Question: I am used to when the error occurs in my application, the orange screen with debugging information shows. I created a basic master layout template to use for my site, and suddenly the orange error page doesn't show any more. This is really weird. Any suggestions as to how to solve this?
This is a picture of how it looks now..
Log file content shared for support:
'''
Next exception 'ErrorException' with message 'Route [signup] not defined. (View: /Applications/MAMP/htdocs/shopcon/app/views/general/index.blade.php)' in /Applications/MAMP/htdocs/shopcon/bootstrap/compiled.php:5512
Stack trace:
#0 /Applications/MAMP/htdocs/shopcon/bootstrap/compiled.php(9499): Illuminate\View\Engines\CompilerEngine->handleViewException(Object(InvalidArgumentException))
#1 /Applications/MAMP/htdocs/shopcon/vendor/laravel/framework/src/Illuminate/View/Engines/CompilerEngine.php(56): Illuminate\View\Engines\PhpEngine->evaluatePath('/Applications/M...', Array)
#2 /Applications/MAMP/htdocs/shopcon/bootstrap/compiled.php(9375): Illuminate\View\Engines\CompilerEngine->get('/Applications/M...', Array)
#3 /Applications/MAMP/htdocs/shopcon/bootstrap/compiled.php(9362): Illuminate\View\View->getContents()
#4 /Applications/MAMP/htdocs/shopcon/bootstrap/compiled.php(9353): Illuminate\View\View->renderContents()
#5 /Applications/MAMP/htdocs/shopcon/bootstrap/compiled.php(10048): Illuminate\View\View->render()
#6 /Applications/MAMP/htdocs/shopcon/bootstrap/compiled.php(9583): Illuminate\Http\Response->setContent(Object(Illuminate\View\View))
#7 /Applications/MAMP/htdocs/shopcon/bootstrap/compiled.php(4832): Symfony\Component\HttpFoundation\Response->__construct(Object(Illuminate\View\View))
#8 /Applications/MAMP/htdocs/shopcon/bootstrap/compiled.php(4658): Illuminate\Routing\Router->prepareResponse(Object(Illuminate\Http\Request), Object(Illuminate\View\View))
#9 /Applications/MAMP/htdocs/shopcon/bootstrap/compiled.php(4644): Illuminate\Routing\Router->dispatchToRoute(Object(Illuminate\Http\Request))
#10 /Applications/MAMP/htdocs/shopcon/bootstrap/compiled.php(698): Illuminate\Routing\Router->dispatch(Object(Illuminate\Http\Request))
#11 /Applications/MAMP/htdocs/shopcon/bootstrap/compiled.php(679): Illuminate\Foundation\Application->dispatch(Object(Illuminate\Http\Request))
#12 /Applications/MAMP/htdocs/shopcon/bootstrap/compiled.php(1136): Illuminate\Foundation\Application->handle(Object(Illuminate\Http\Request), 1, true)
#13 /Applications/MAMP/htdocs/shopcon/bootstrap/compiled.php(7219): Illuminate\Http\FrameGuard->handle(Object(Illuminate\Http\Request), 1, true)
#14 /Applications/MAMP/htdocs/shopcon/bootstrap/compiled.php(7816): Illuminate\Session\Middleware->handle(Object(Illuminate\Http\Request), 1, true)
#15 /Applications/MAMP/htdocs/shopcon/bootstrap/compiled.php(7763): Illuminate\Cookie\Queue->handle(Object(Illuminate\Http\Request), 1, true)
#16 /Applications/MAMP/htdocs/shopcon/bootstrap/compiled.php(10771): Illuminate\Cookie\Guard->handle(Object(Illuminate\Http\Request), 1, true)
#17 /Applications/MAMP/htdocs/shopcon/bootstrap/compiled.php(640): Stack\StackedHttpKernel->handle(Object(Illuminate\Http\Request))
#18 /Applications/MAMP/htdocs/shopcon/public/index.php(49): Illuminate\Foundation\Application->run()
#19 /Applications/MAMP/htdocs/shopcon/index.php(19): require_once('/Applications/M...')
#20 {main} [] []
'''
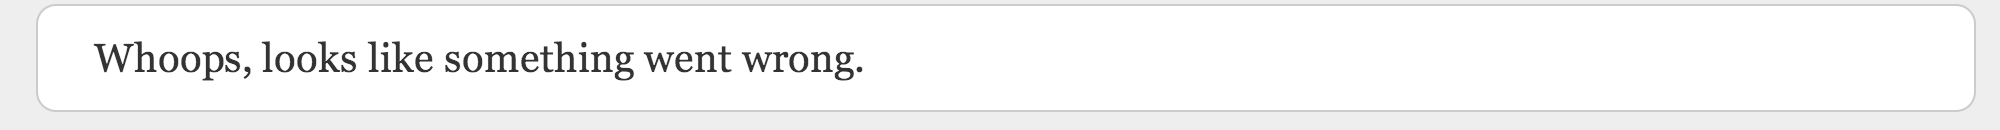
Answer: Please make the ''debug'=>true' in your 'app/config/app.php' file
'''
return array(
/*
|--------------------------------------------------------------------------
| Application Debug Mode
|--------------------------------------------------------------------------
|
| When your application is in debug mode, detailed error messages with
| stack traces will be shown on every error that occurs within your
| application. If disabled, a simple generic error page is shown.
|
*/
'debug' => true,
'''